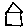
Label: house